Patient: sex M, age 64
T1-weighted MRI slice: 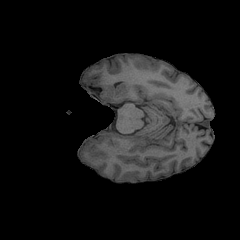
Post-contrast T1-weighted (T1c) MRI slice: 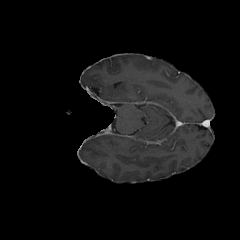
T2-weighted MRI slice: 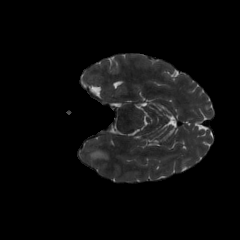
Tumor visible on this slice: yes
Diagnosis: Glioblastoma, IDH-wildtype
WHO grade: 4